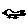
Label: bird